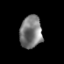
Tissue: prostate
Cell type: T cells
Senescence score: 0.2873
Nuclear area (px): 699
Mean DAPI intensity: 123.667